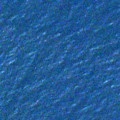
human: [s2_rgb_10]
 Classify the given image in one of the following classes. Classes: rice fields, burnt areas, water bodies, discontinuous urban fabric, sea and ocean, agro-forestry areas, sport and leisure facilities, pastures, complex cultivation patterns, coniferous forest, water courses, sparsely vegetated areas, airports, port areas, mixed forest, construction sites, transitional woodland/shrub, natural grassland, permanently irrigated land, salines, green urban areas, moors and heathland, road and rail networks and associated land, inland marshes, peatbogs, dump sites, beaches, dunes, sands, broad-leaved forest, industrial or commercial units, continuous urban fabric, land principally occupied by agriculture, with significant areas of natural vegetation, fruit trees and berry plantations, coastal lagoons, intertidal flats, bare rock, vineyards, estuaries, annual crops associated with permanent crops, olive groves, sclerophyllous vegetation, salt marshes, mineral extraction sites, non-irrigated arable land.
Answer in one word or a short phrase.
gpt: sea and ocean